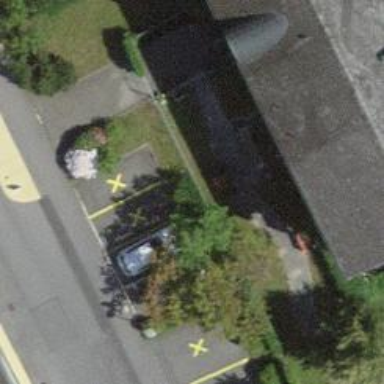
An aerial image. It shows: Street-side parking area.